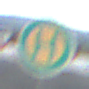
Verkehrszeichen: Haltestelle
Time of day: MorningAfternoon
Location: Outdoor (RoadRail)
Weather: PartlyCloudy
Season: NotSpecified
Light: Natural